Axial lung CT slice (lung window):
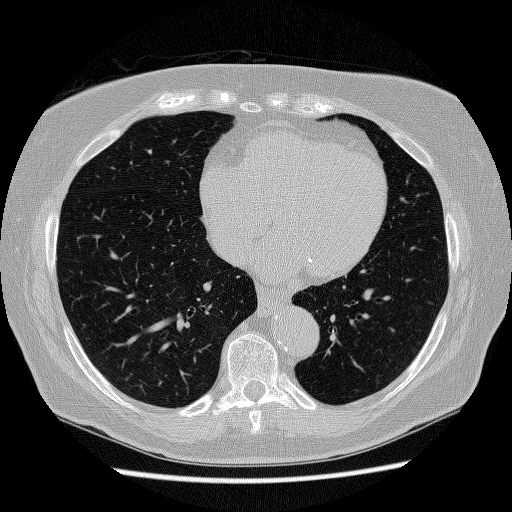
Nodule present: no